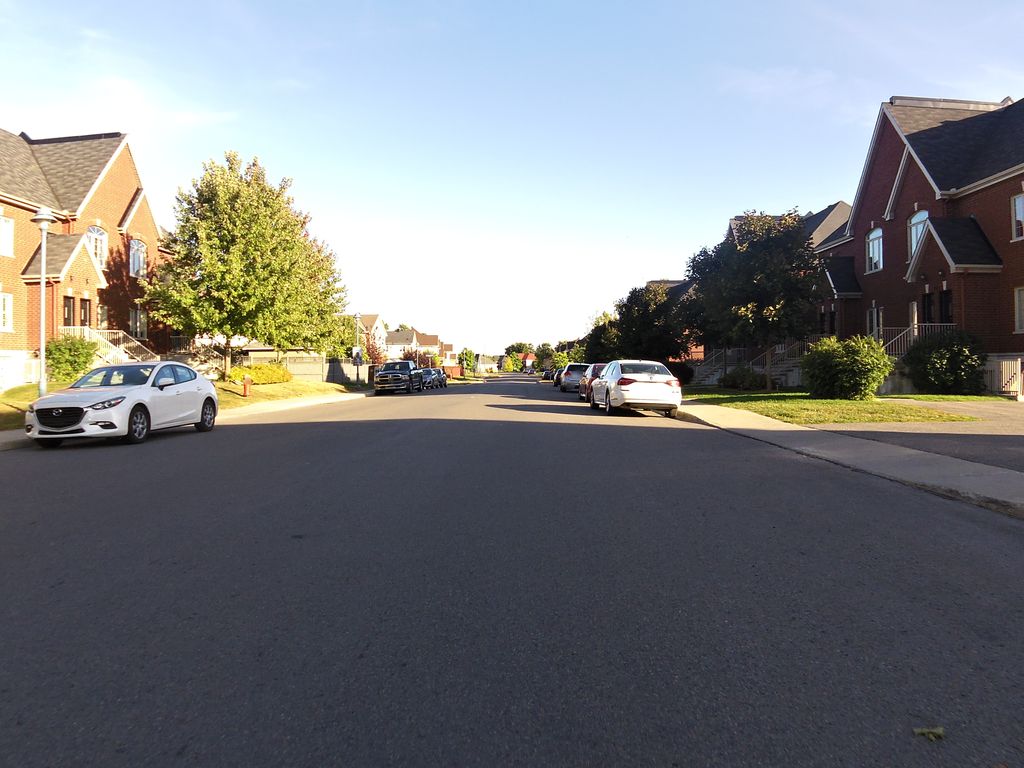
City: ottawa-gatineau